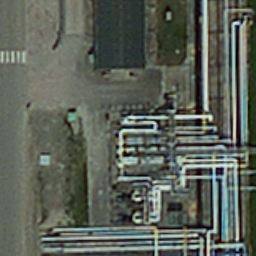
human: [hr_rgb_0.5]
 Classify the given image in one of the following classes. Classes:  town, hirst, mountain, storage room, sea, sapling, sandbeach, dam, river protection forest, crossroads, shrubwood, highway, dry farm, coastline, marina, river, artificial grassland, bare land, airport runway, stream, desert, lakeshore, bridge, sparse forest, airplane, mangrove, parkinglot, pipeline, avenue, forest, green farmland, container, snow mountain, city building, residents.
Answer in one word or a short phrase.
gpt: pipeline